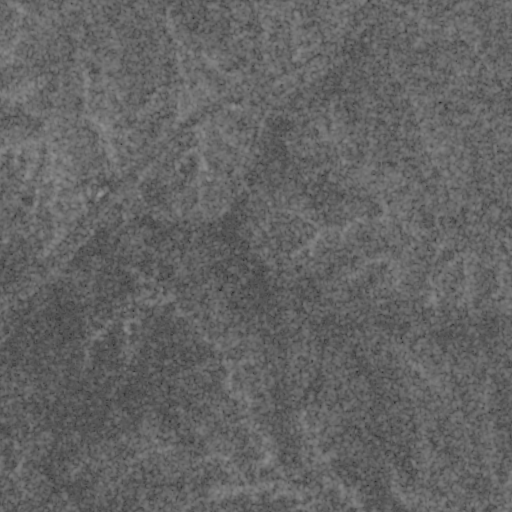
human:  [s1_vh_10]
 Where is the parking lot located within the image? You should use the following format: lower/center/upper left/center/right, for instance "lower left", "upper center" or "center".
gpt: The parking lot is located in the center left of the image.
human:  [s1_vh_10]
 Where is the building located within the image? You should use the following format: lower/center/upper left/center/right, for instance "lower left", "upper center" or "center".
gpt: The building is located in the lower left of the image.
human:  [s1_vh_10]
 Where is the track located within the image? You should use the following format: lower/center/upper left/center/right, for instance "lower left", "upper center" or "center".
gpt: There is no track in the image.

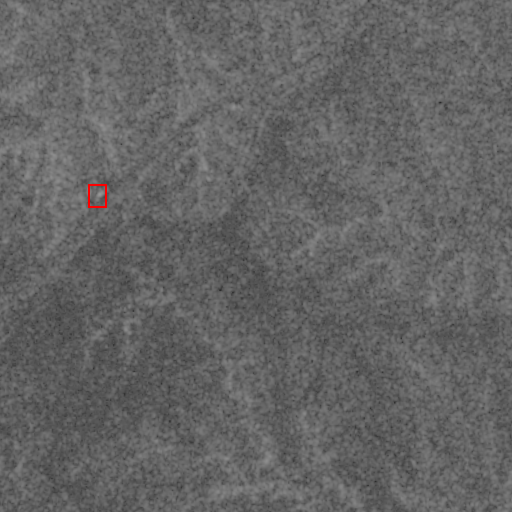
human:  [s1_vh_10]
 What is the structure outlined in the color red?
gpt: The structure outlined in red is a parking lot.
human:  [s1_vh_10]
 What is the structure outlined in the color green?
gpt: There is no green outline.